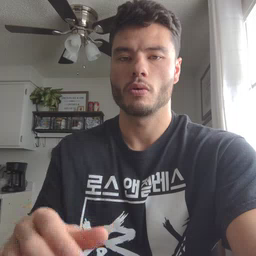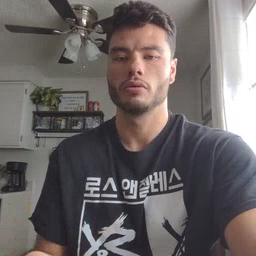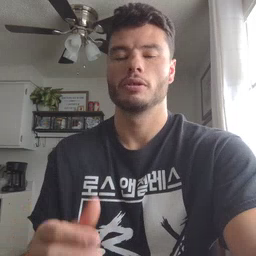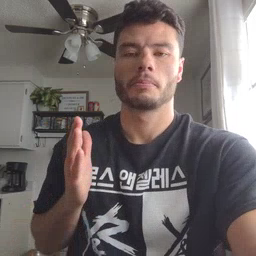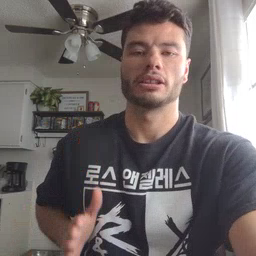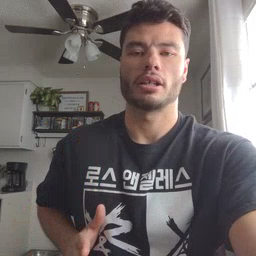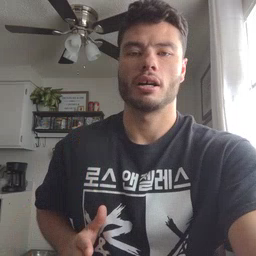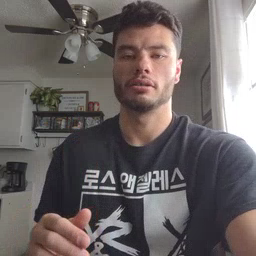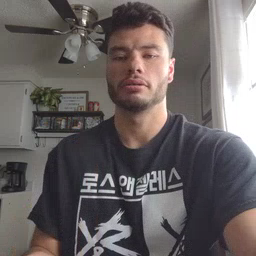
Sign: beside